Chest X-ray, PA view. Patient: 67 years old, sex F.
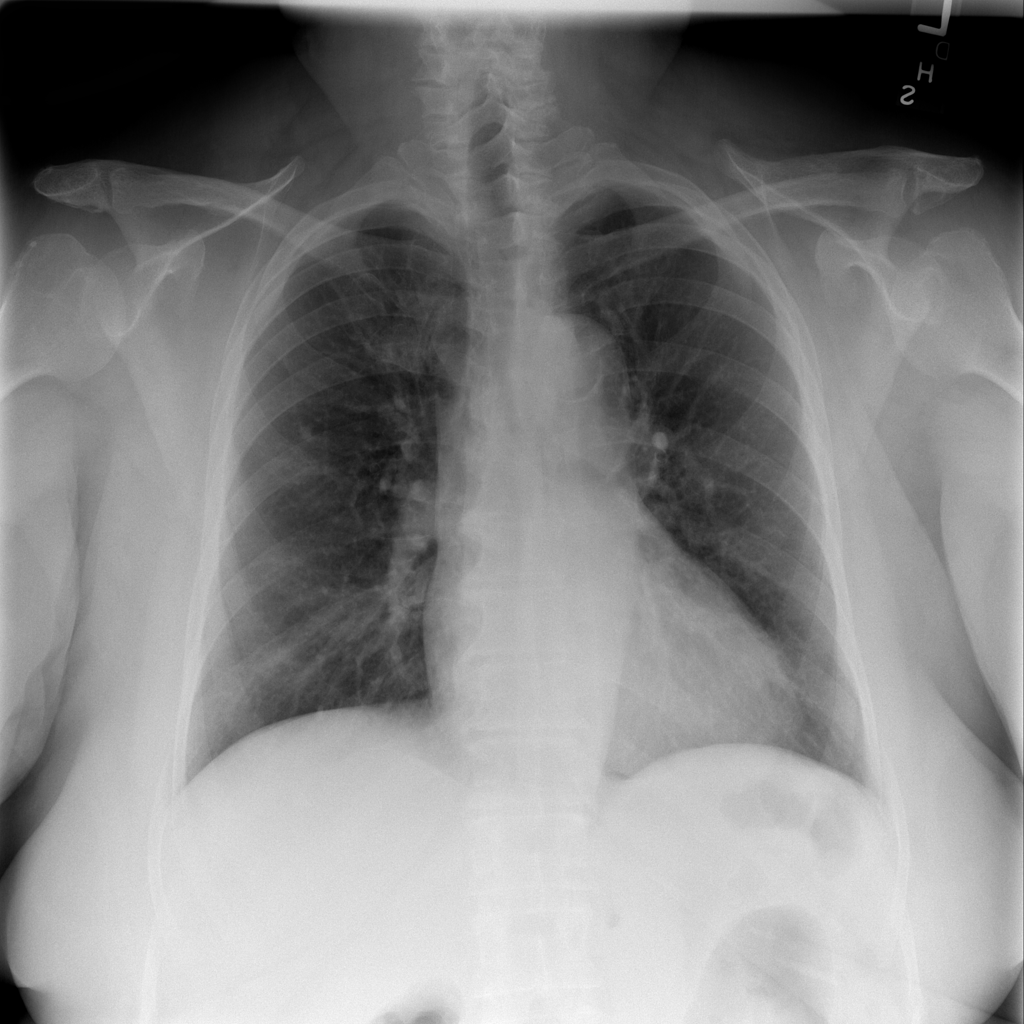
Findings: No Finding